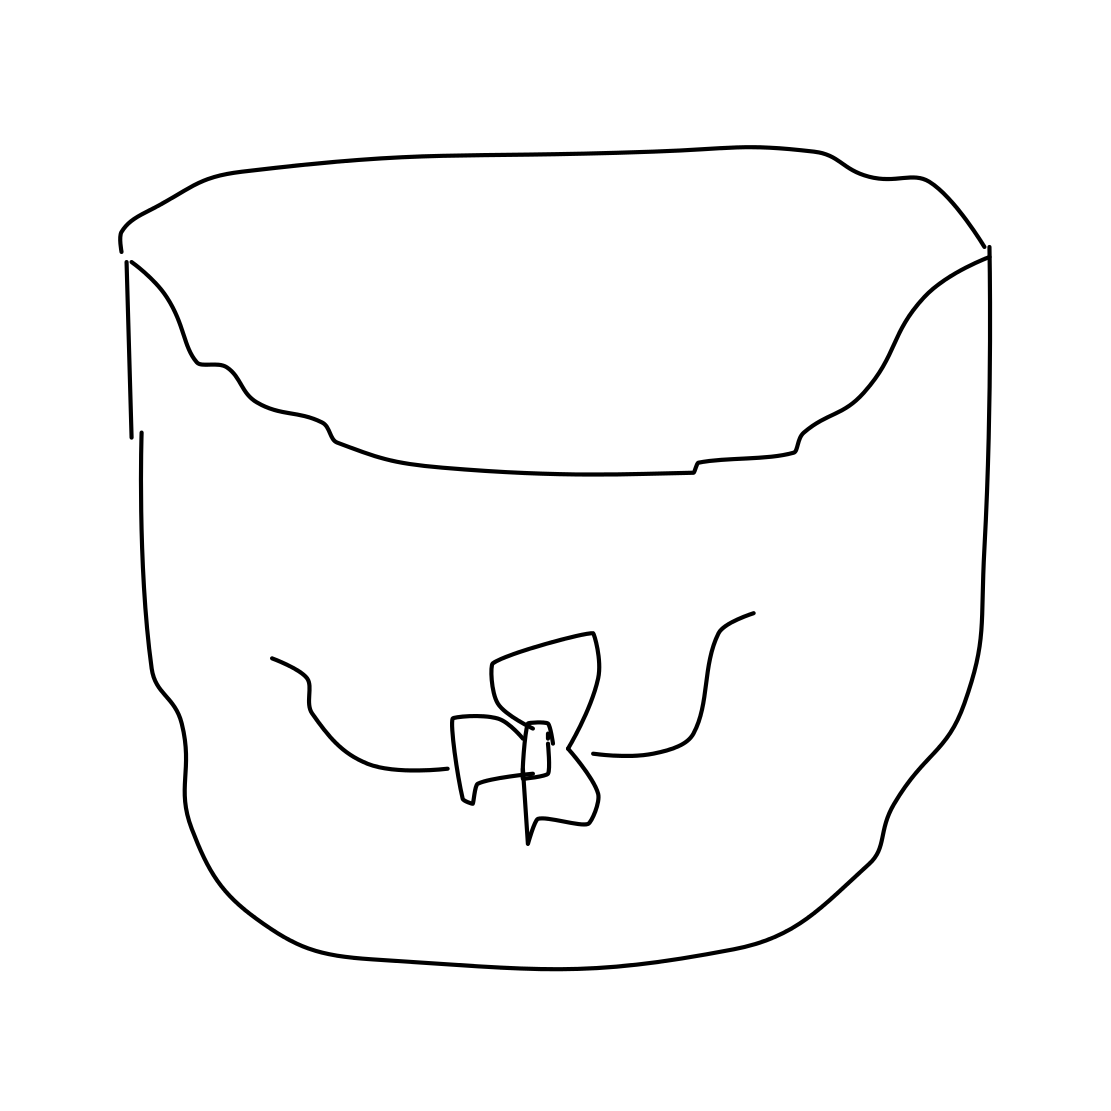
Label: bowl